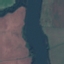
Label: River